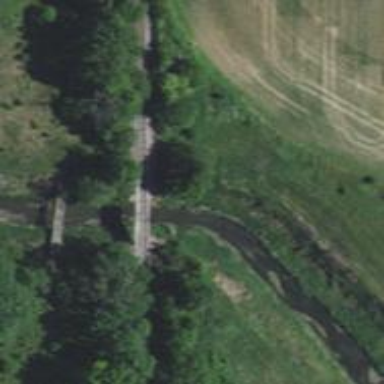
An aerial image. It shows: Railway bridge.